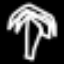
Label: palm tree